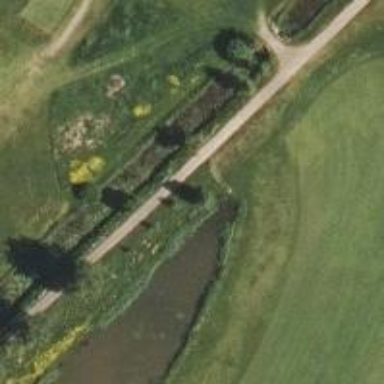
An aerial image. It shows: Service road designated as golf cart path.